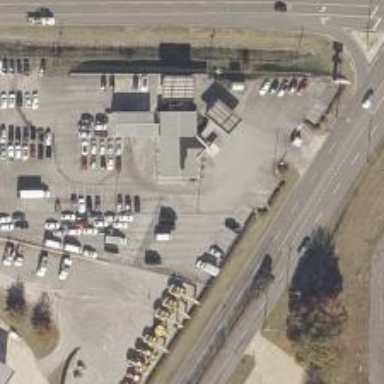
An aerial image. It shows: Car rental facility.